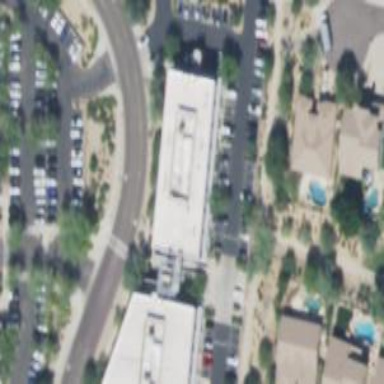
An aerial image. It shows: Healthcare clinic.